Question: I have this number in my form:

I'm trying to put a space between the two numbers (345 and 346).
This is what I have so far:
'''
For i = 1 To s
m = be(i - 1)
tex = tex & be(i - 1) &
Next i
ListBox1.Items.Add(tex)
'''
How can I do this?
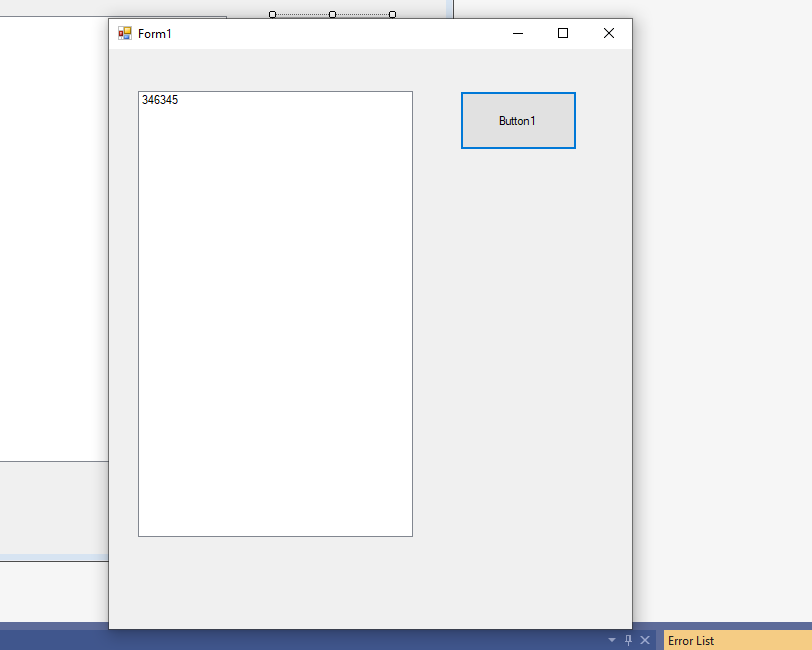
Answer: As commented, your question is quite vague, however ...
If the two numbers were originally one (346345) and will always be 6 digits split into two 3-digit numbers:
'''
Dim num As Integer = 346345
Dim tex As String = $"{num.ToString().Substring(0, 3)} {num.ToString().Substring(3, 3)}"
'''
or
'''
Dim num As Integer = 346345
Dim tex As String = num.ToString()
tex = $"{tex.Substring(0, 3)} {tex.Substring(3, 3)}"
'''
If the numbers are separate (346 and 345, etc):
'''
Dim num1 As Integer = 346
Dim num2 As Integer = 345
Dim tex As String = $"{num1.ToString()} {num2.ToString()}"
'''
: With type interpolation there is no need to cast 'Integer' to 'String', so the last line above can be simplified to:
'''
Dim tex As String = $"{num1} {num2}"
'''